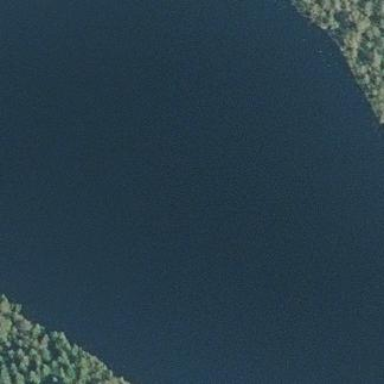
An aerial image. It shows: Pond surrounded by natural water.